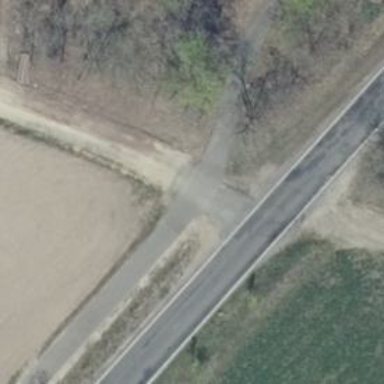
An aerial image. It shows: Emergency access point on the road.